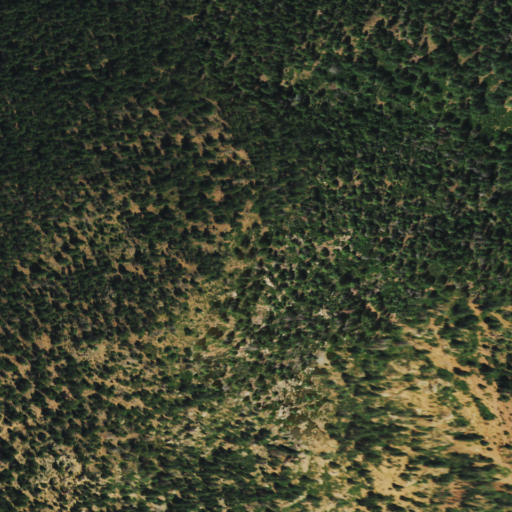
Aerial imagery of mountain in Colorado named Sundance Mountain containing evergreen forest, shrub, and deciduous forest